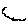
Label: cloud